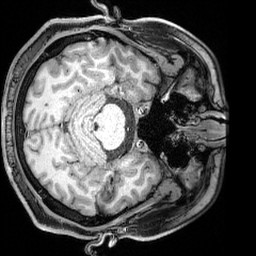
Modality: T1w
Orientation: axial
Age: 25
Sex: male
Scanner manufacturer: siemens
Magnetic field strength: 3 T
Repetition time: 2.3 s
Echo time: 0.00324 s